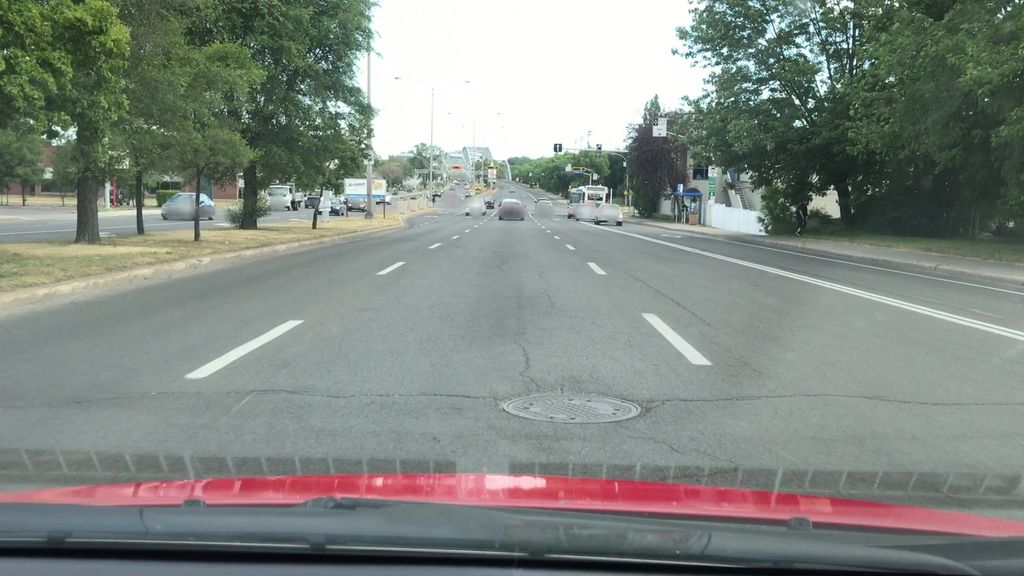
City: montreal